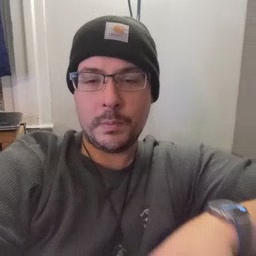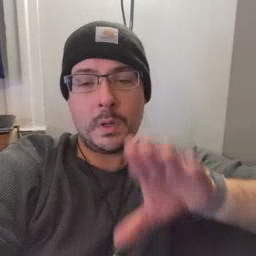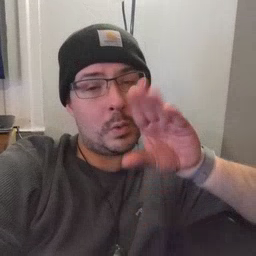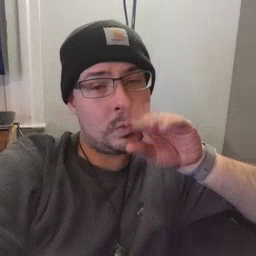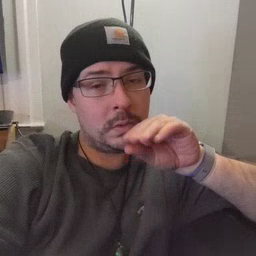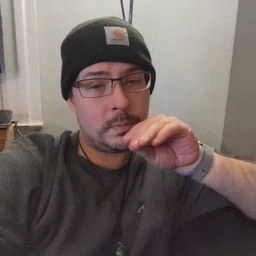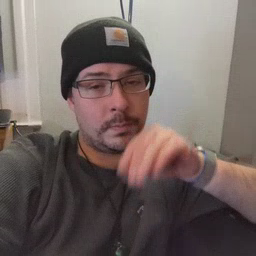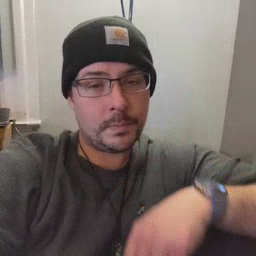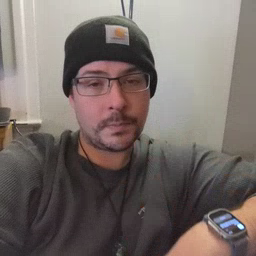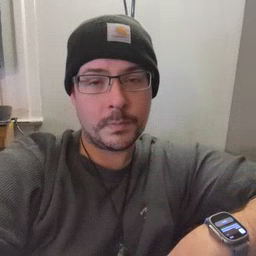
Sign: goose